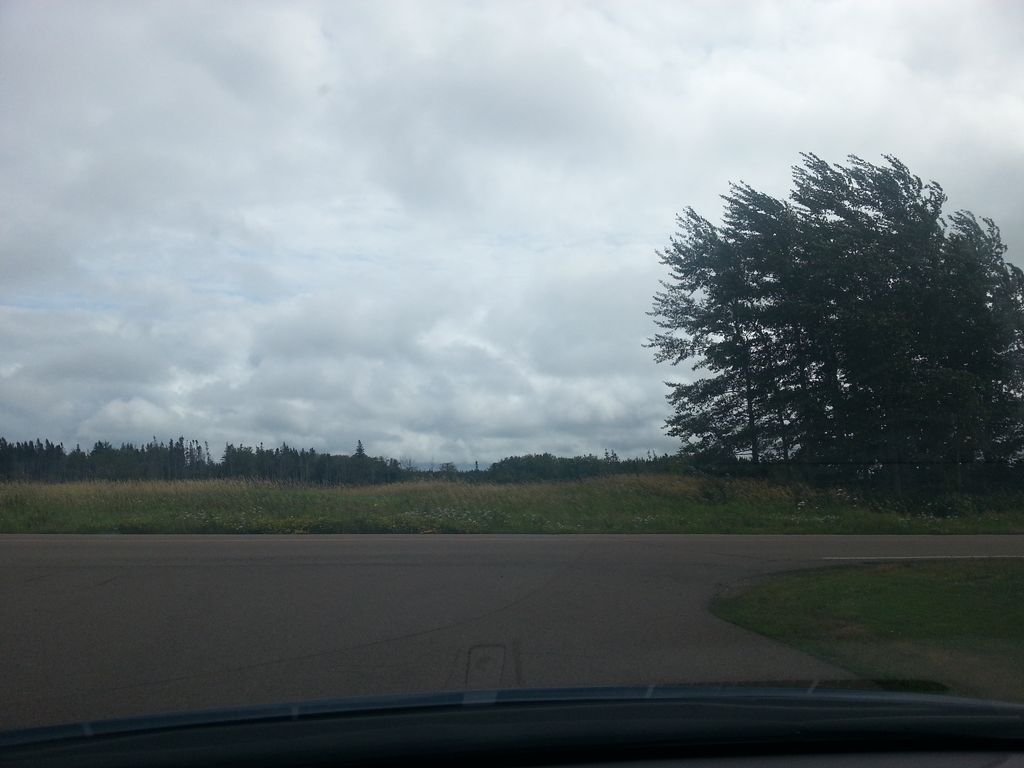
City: charlottetown